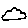
Label: cloud